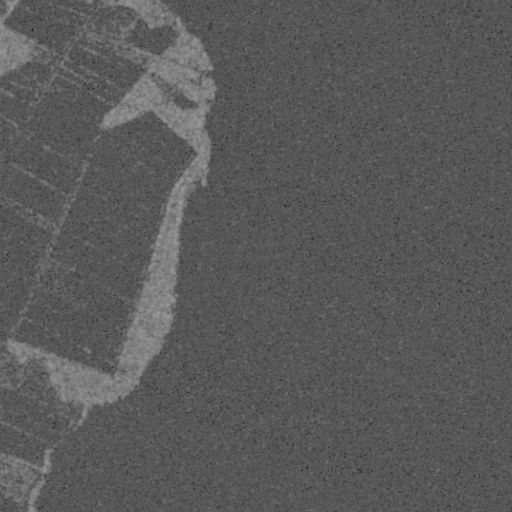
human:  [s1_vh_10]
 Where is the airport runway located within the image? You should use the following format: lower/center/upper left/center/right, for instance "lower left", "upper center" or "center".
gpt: The airport runway is located in the upper left of the image.
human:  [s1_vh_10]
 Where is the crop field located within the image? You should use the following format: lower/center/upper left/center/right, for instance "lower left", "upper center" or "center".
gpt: There is no crop field in the image.

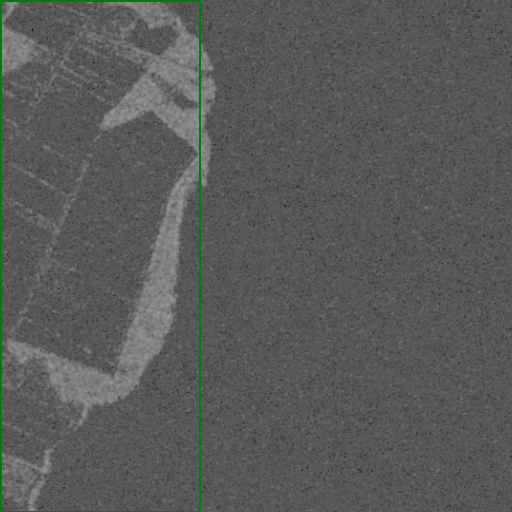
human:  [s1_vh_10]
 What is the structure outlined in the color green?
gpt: The structure outlined in green is an aquafarm.
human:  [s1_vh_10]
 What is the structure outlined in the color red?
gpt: There is no red outline.